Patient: sex F, age 76
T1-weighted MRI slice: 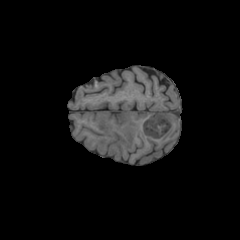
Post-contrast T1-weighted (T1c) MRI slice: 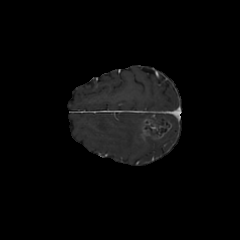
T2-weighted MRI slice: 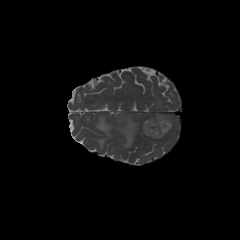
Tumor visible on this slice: yes
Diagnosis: Glioblastoma, IDH-wildtype
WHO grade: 4